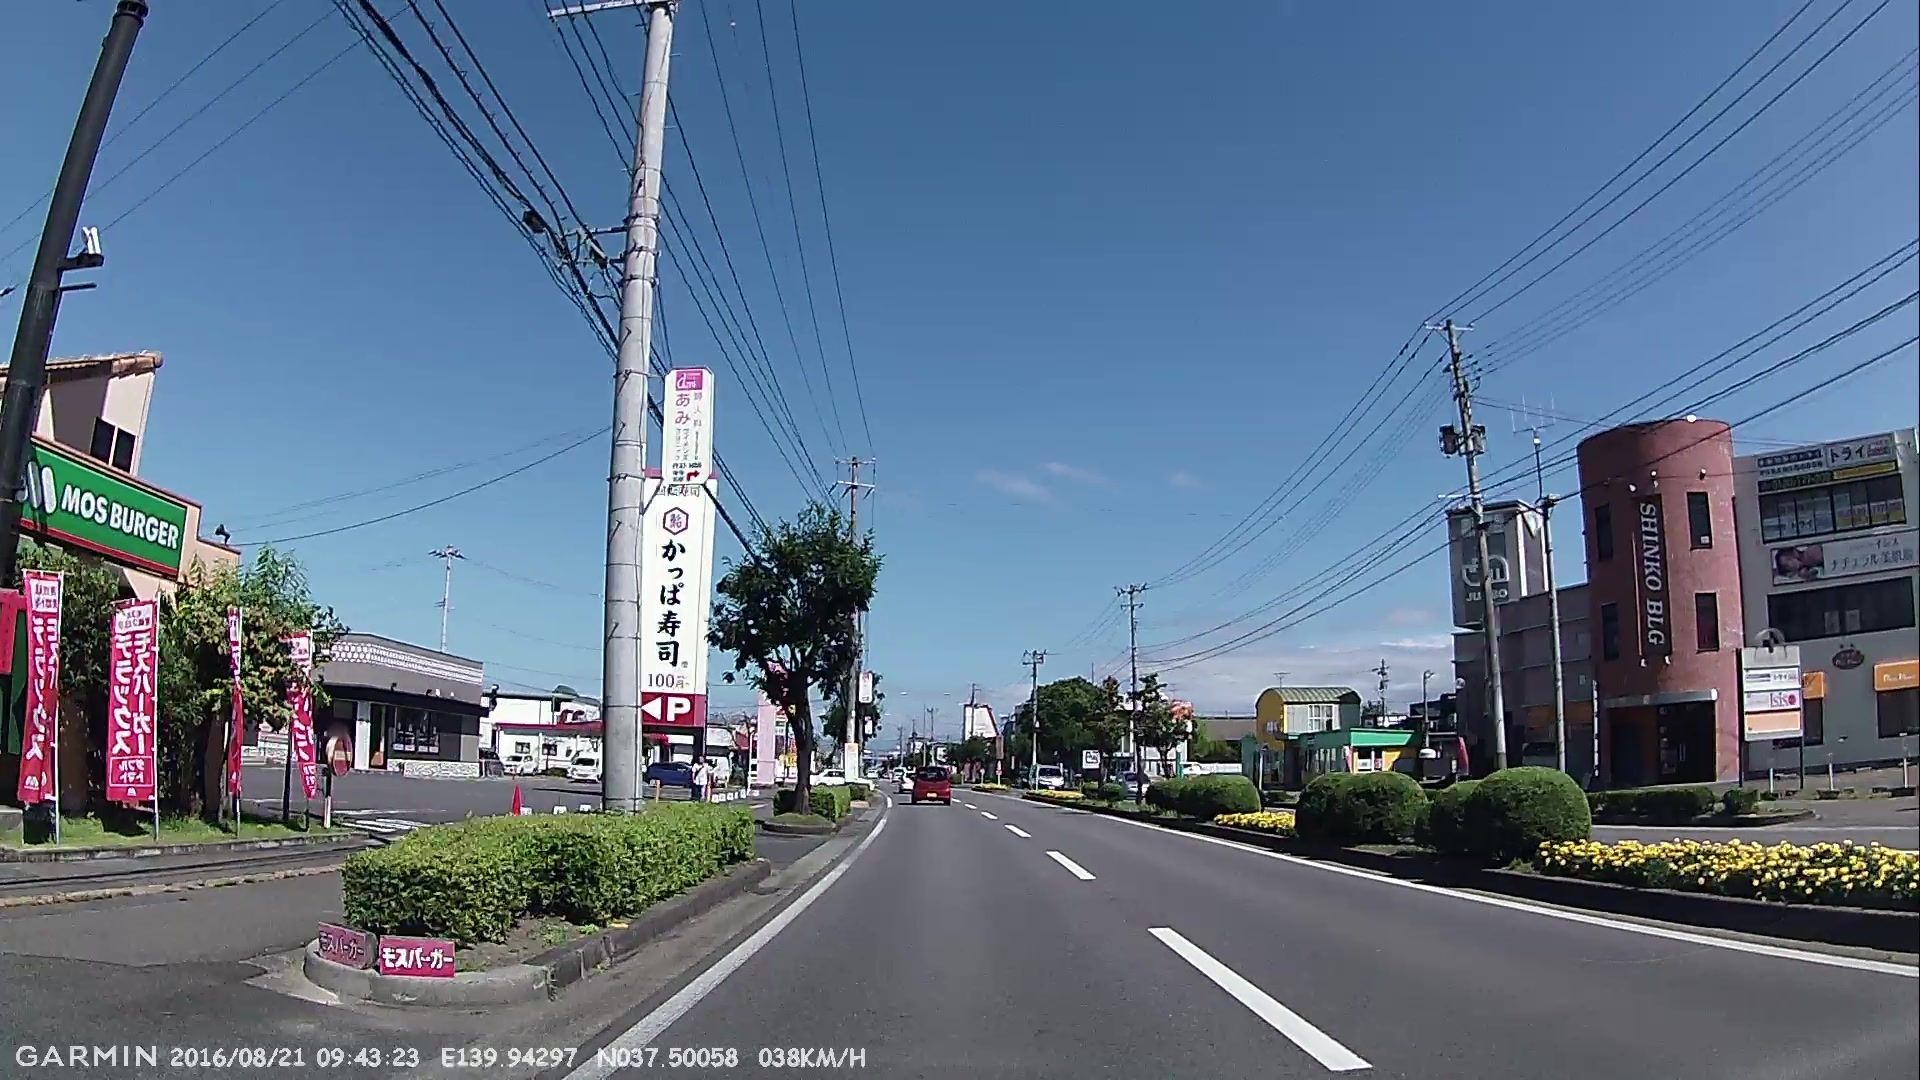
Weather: clear
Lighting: day
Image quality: good
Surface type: driving surface
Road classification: footway
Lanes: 2.0
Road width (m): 3.8
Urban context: urban centre
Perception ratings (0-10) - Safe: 3.35, Lively: 4.31, Beautiful: 4, Boring: 6.59, Depressing: 2.98, Wealthy: 8.28